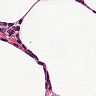
Metastatic tissue present: no